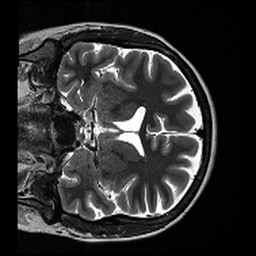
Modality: T2w
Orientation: coronal
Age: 29
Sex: female
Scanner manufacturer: siemens
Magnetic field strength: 3 T
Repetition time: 13.15 s
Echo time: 0.082 s